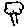
Label: tree